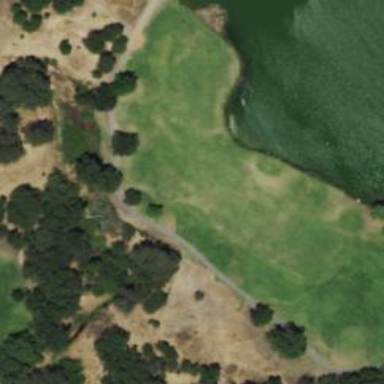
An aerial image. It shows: View of golf hole.